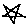
Label: star